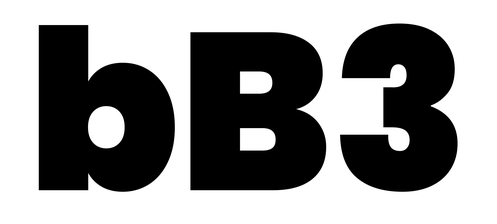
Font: Poppins-Black